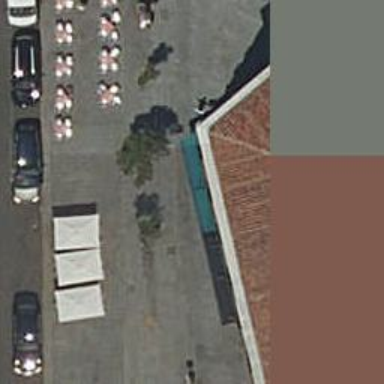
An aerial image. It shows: Furniture shop.